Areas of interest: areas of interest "Scenic Spot"
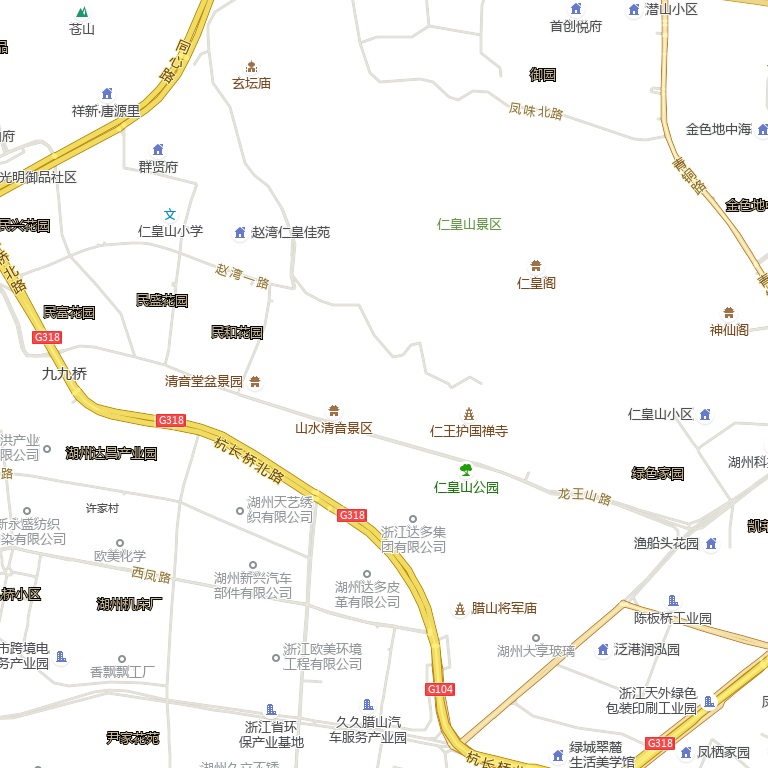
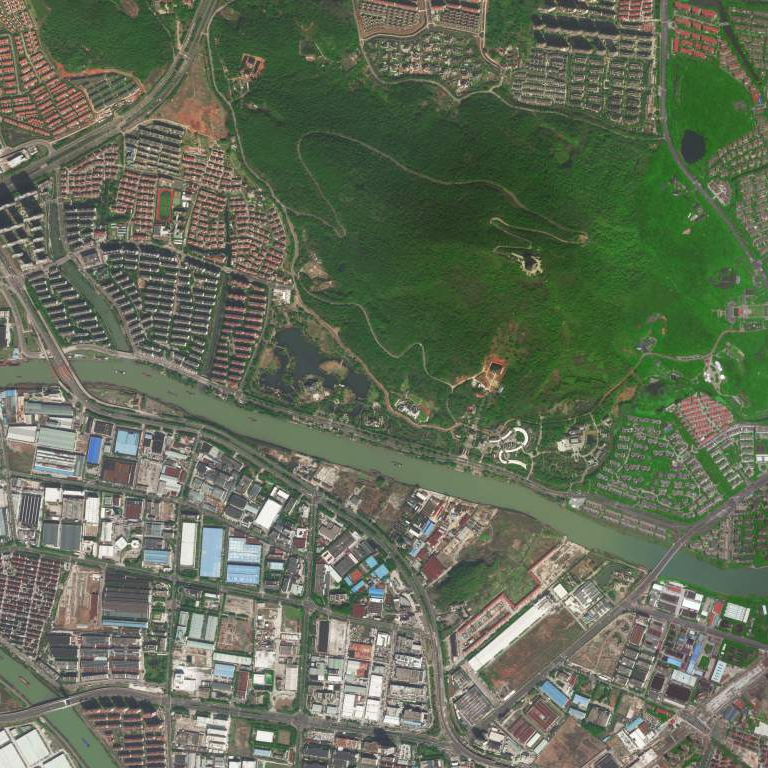